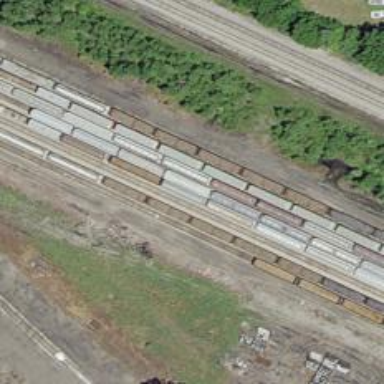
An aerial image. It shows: Railway siding with rails.